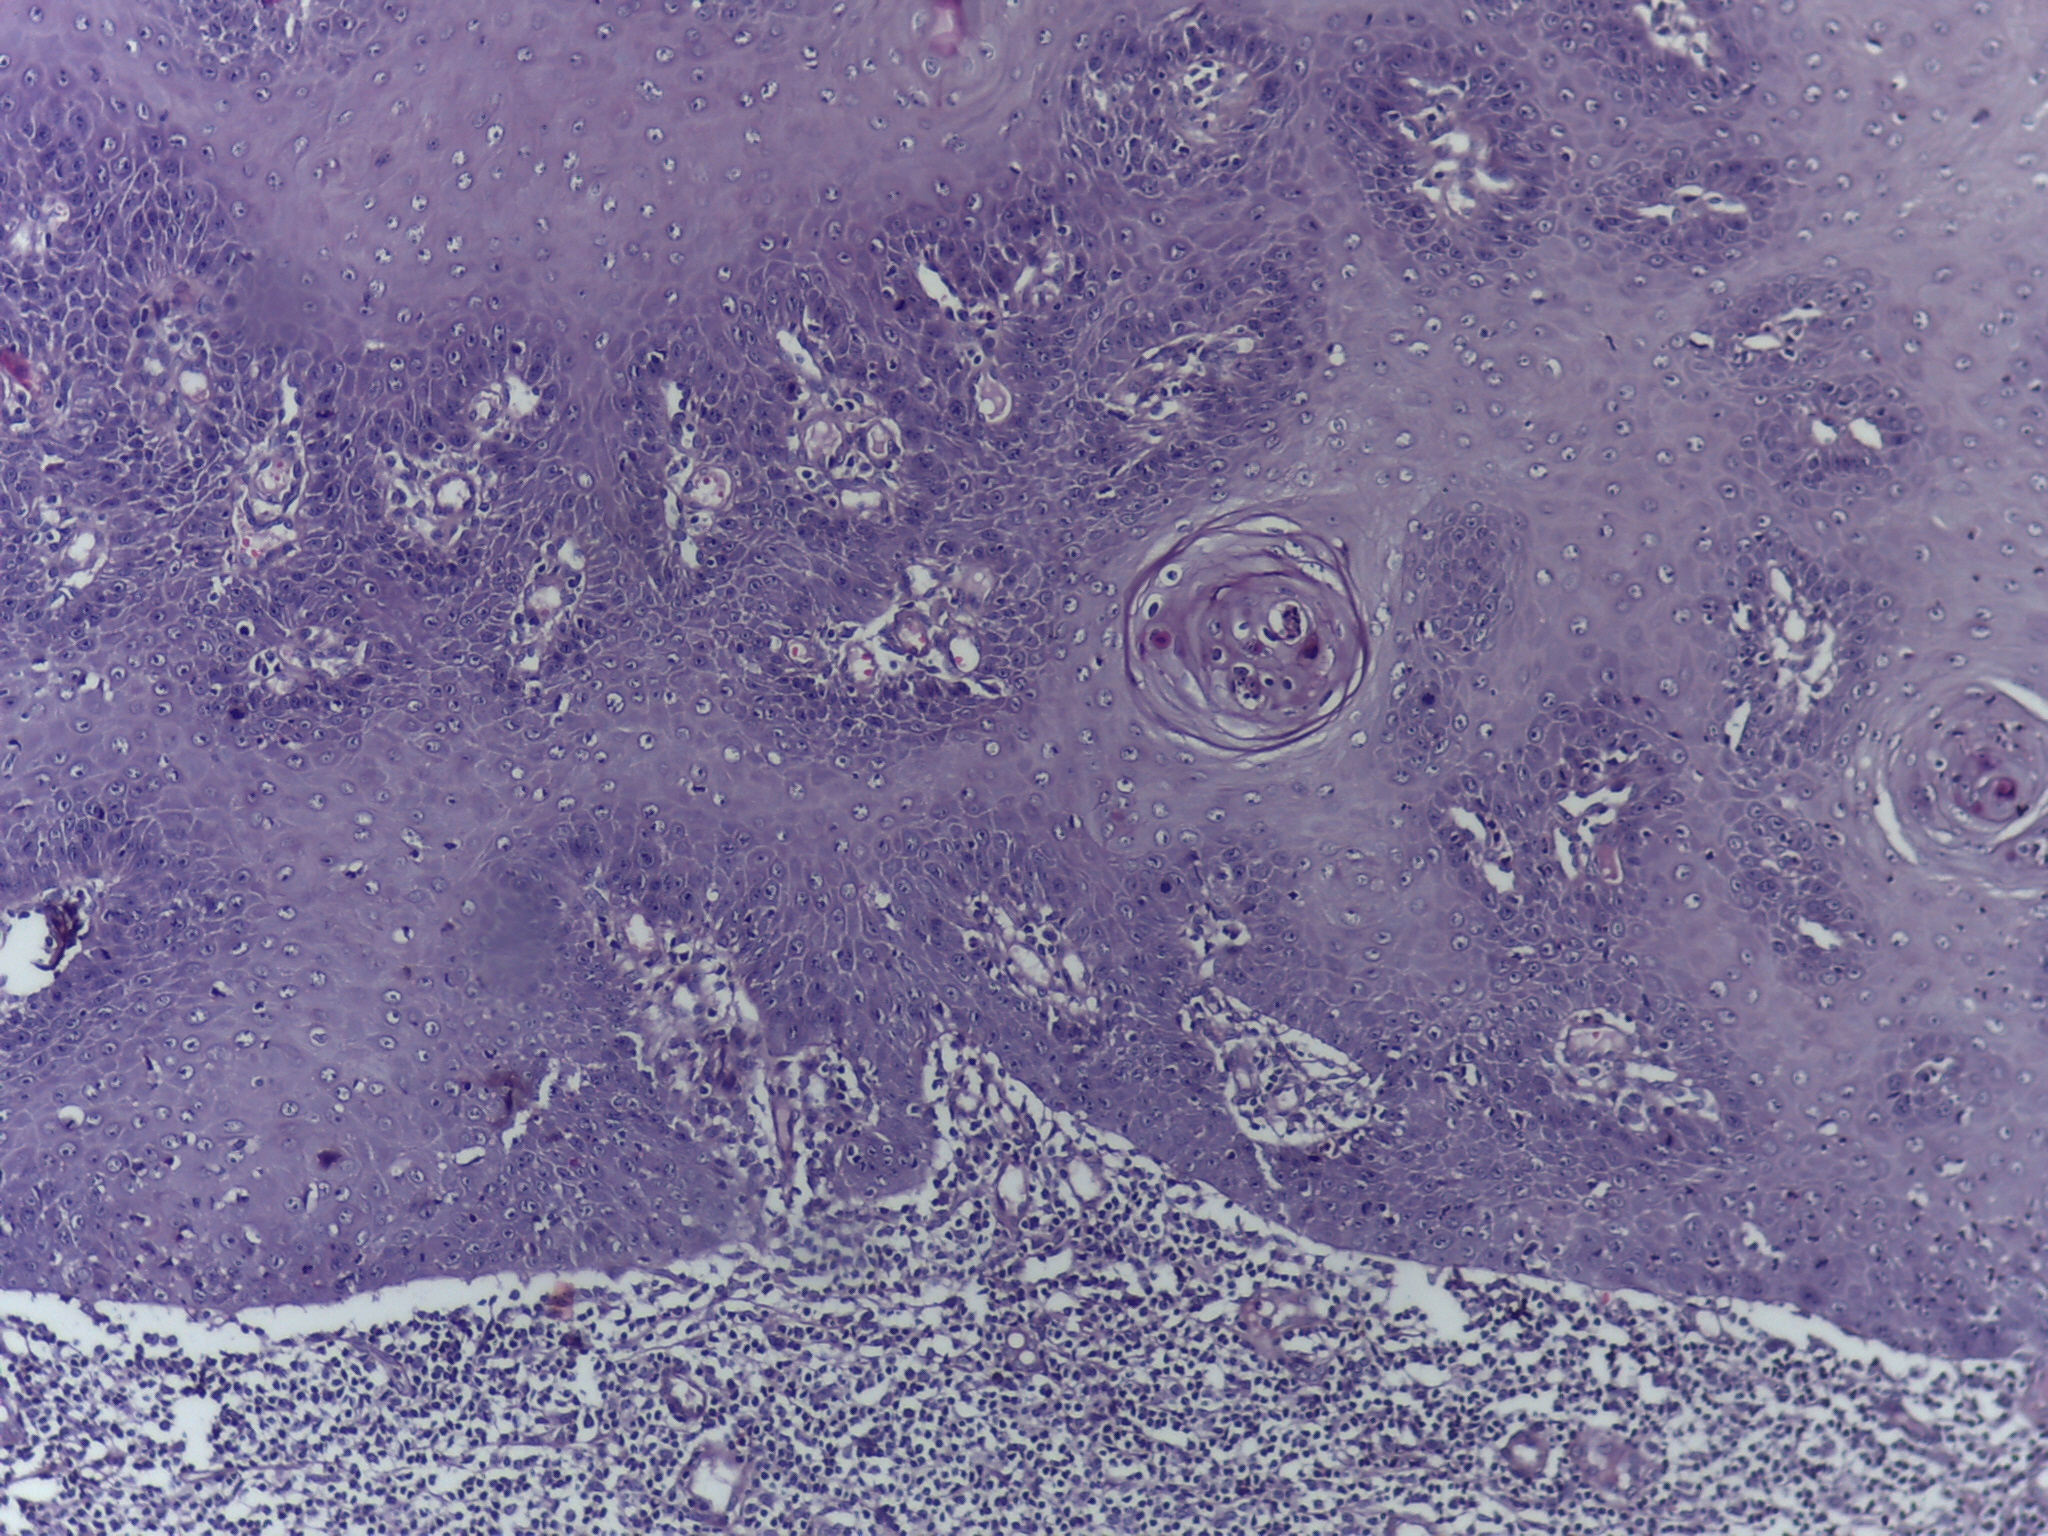
Diagnosis: OSCC